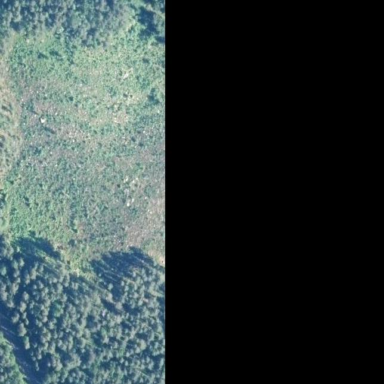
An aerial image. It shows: Clearcut area with scrub vegetation.